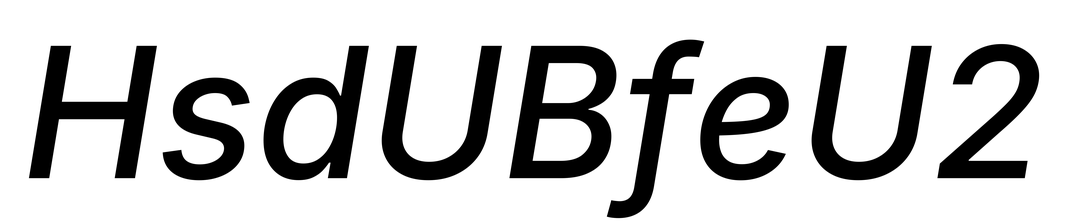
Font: Inter-Italic_Medium_Italic